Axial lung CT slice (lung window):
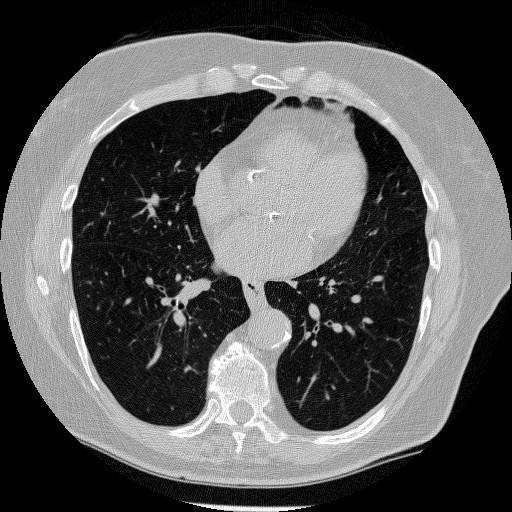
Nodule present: no